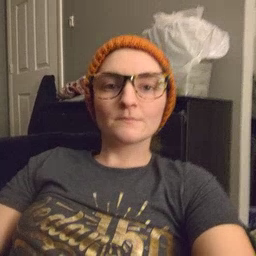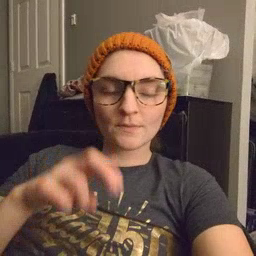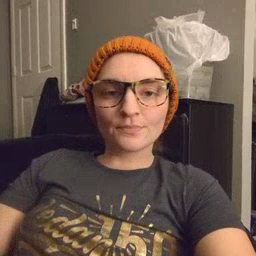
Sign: chair